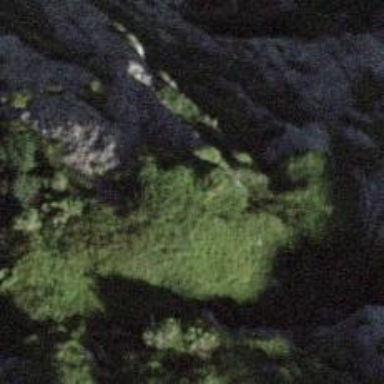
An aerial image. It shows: Natural cliff.